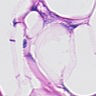
Metastatic tissue present: yes